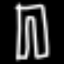
Label: pants